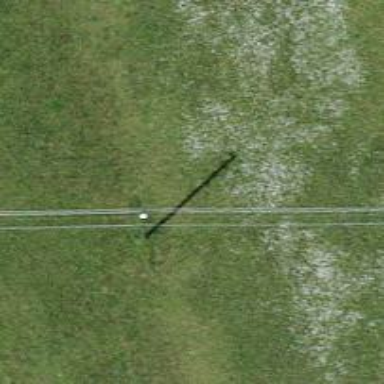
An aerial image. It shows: Utility pole in the area.